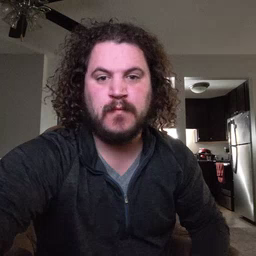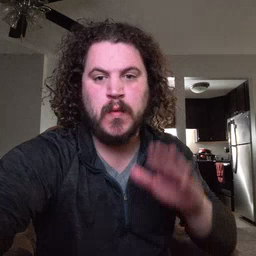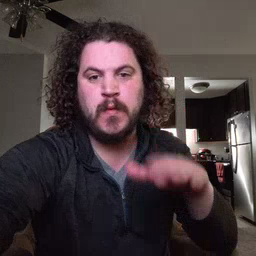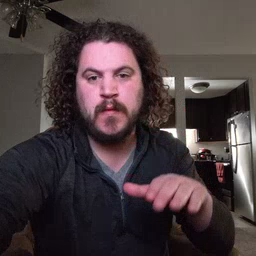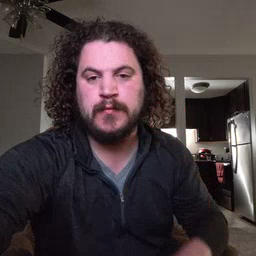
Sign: on